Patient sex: M
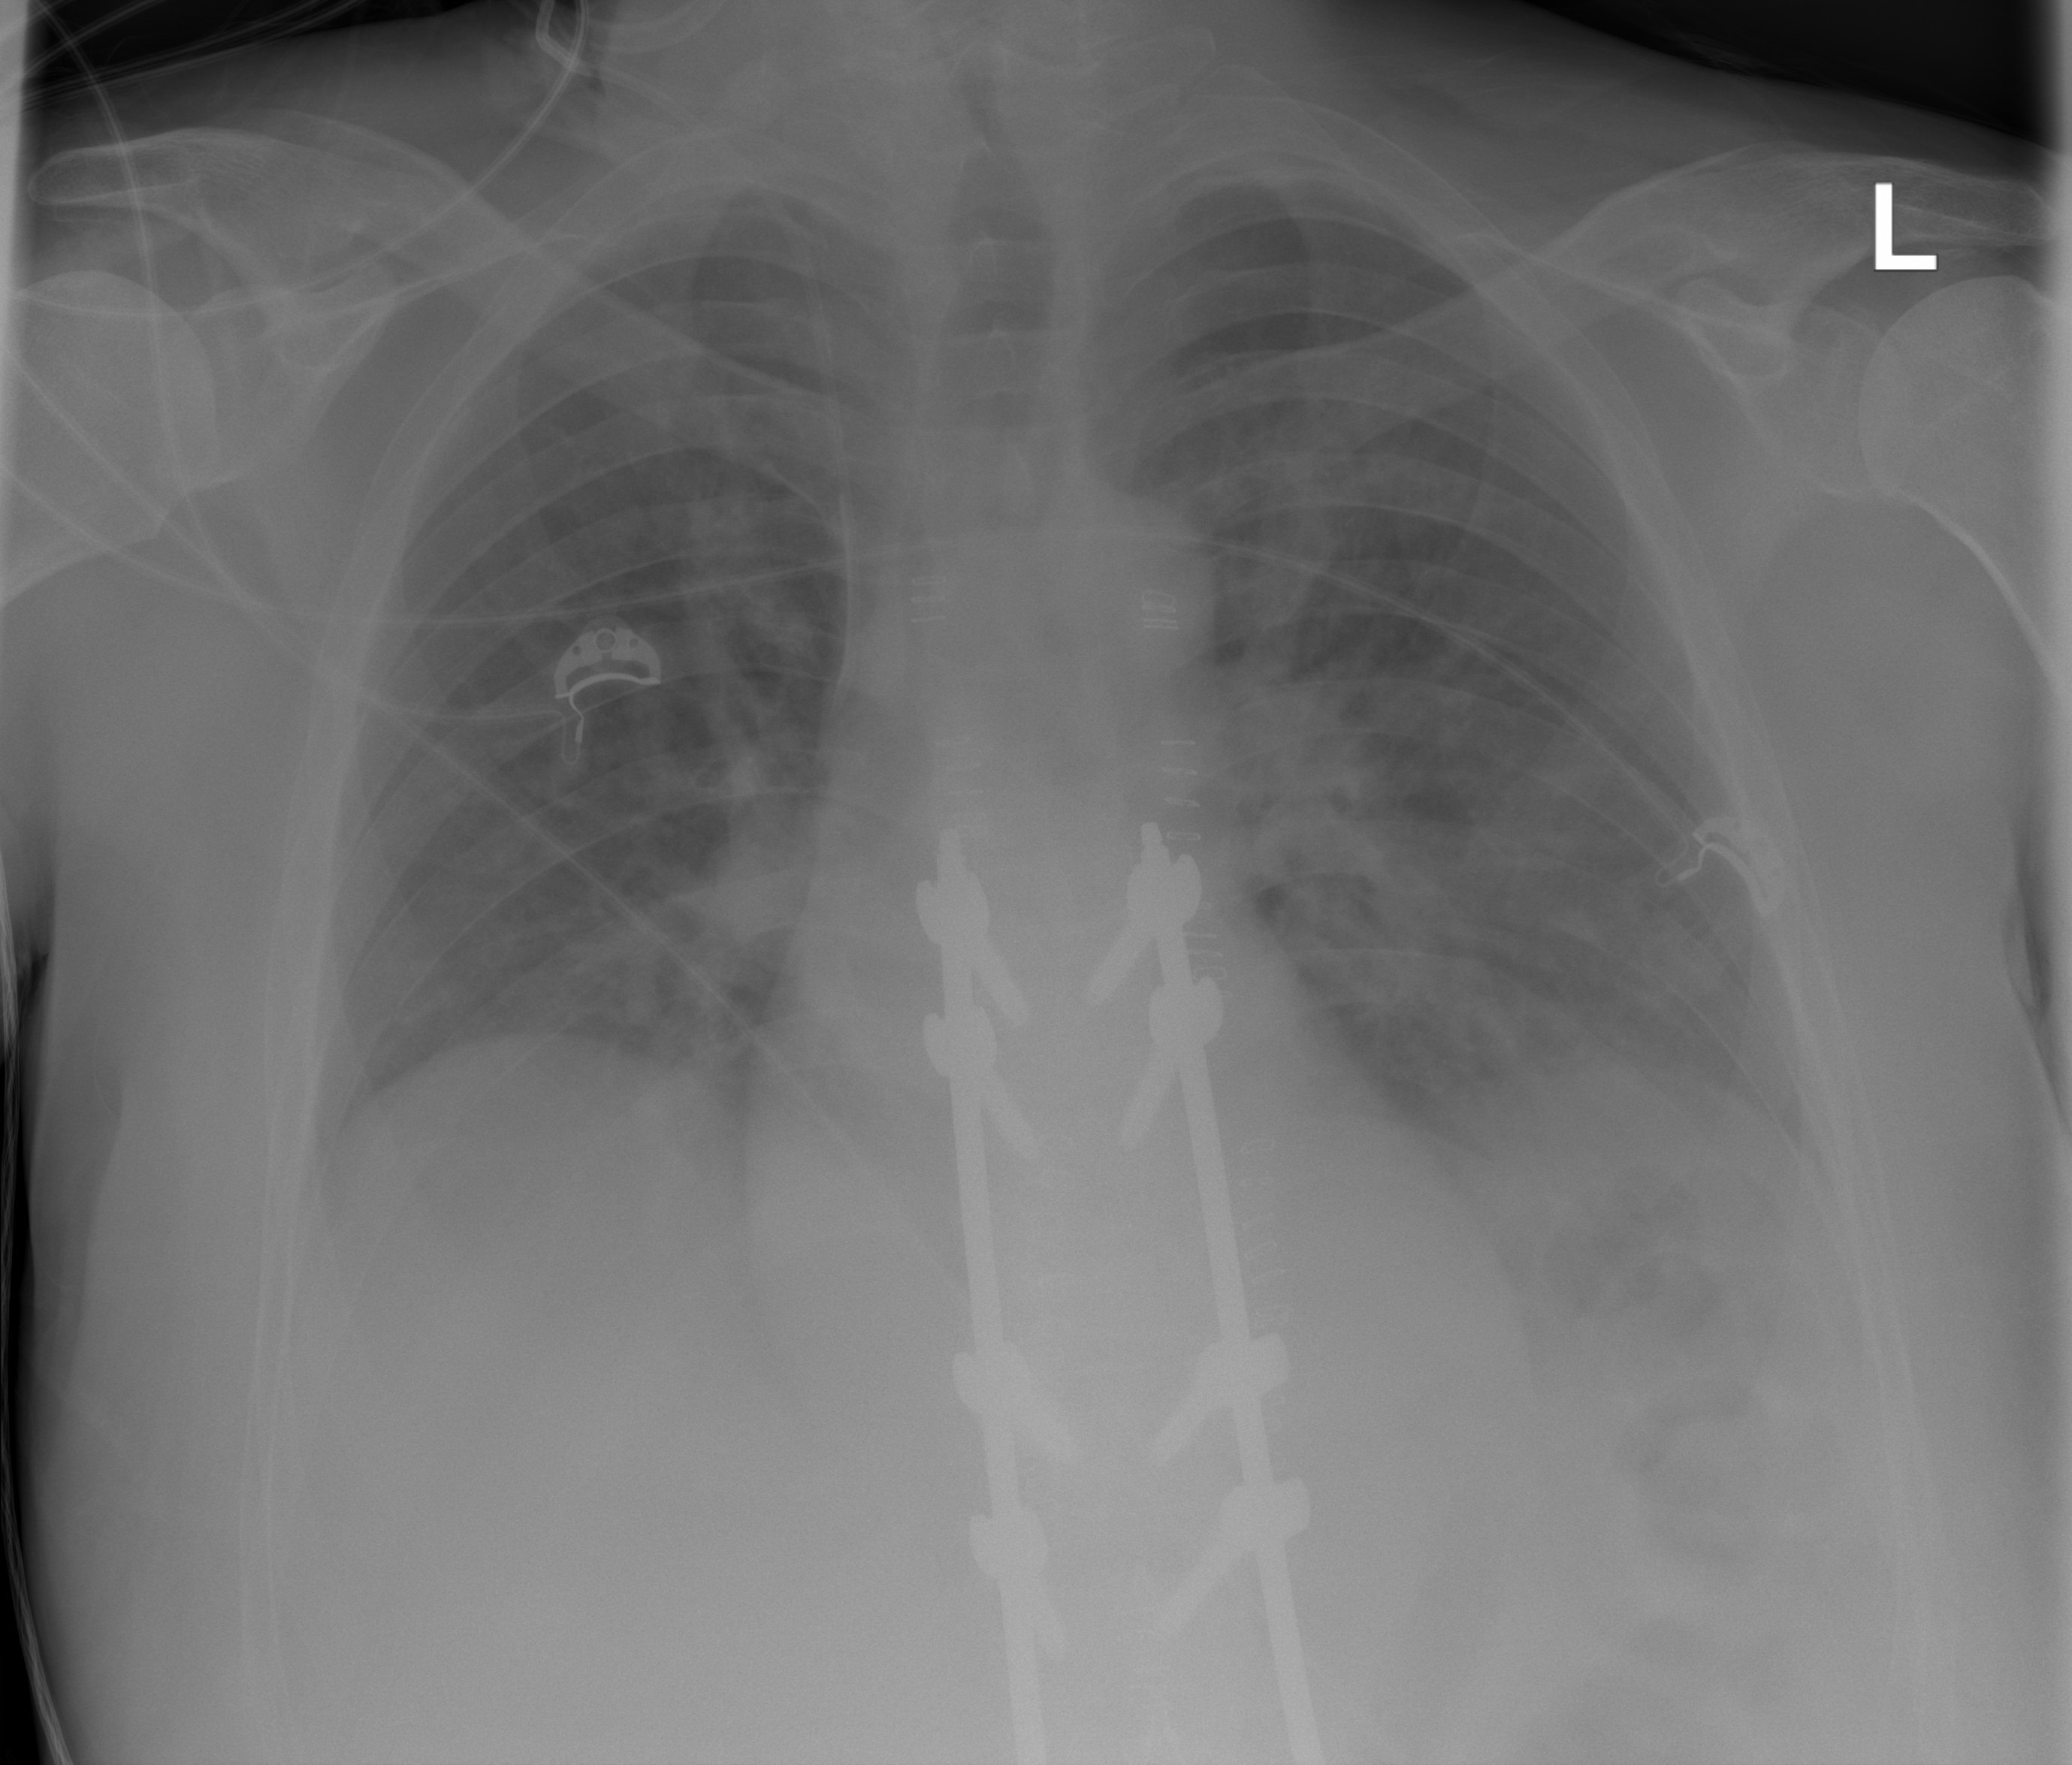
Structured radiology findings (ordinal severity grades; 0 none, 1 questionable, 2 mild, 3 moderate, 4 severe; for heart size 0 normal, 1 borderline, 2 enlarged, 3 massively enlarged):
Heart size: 0
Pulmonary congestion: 1
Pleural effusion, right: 0
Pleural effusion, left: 2
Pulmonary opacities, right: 2
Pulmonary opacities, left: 2
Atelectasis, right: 0
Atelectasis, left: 0